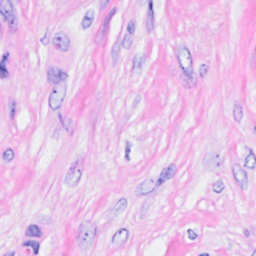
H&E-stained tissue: Breast